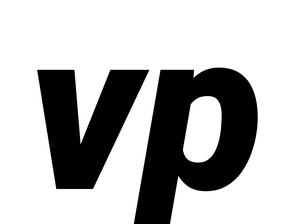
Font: Roboto-Italic_Black_Italic